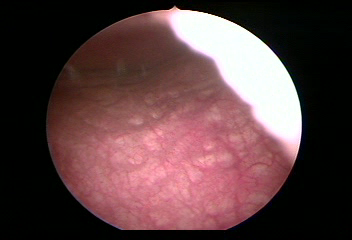
Modality: WLC
Class: Normal mucosa
Bladder cancer association: No